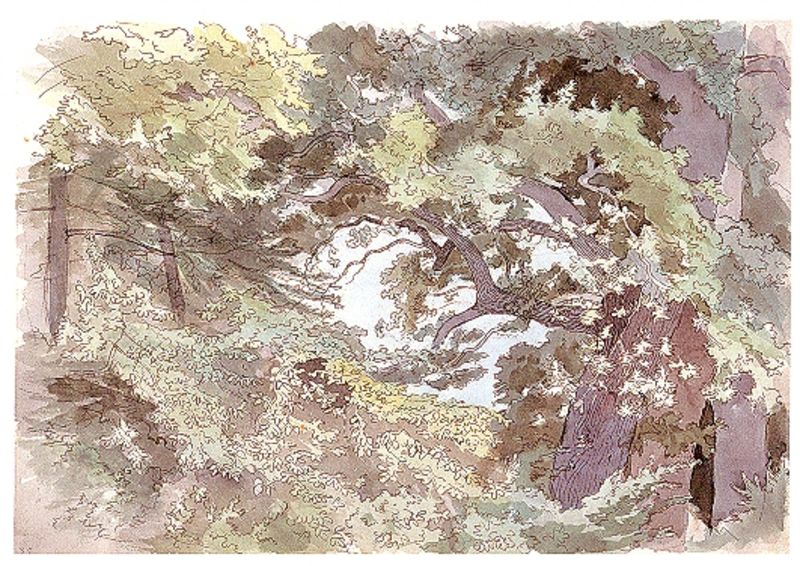
Titel: Studie aus einem Laubwald
Künstler: Emil Lugo
Standort: Karlsruhe
Institution: Staatliche Kunsthalle Karlsruhe
Schlagwörter: baum, berg, blau, blätter, dunkel, felsen, gemälde, himmel, laub, schatten, wasser, weiß, wolken, aquarell, baumstämme, bäume, gelb, grün, impressionismus, landschaft, ocker, äste, bewegung, braun, bunt, grau, hell, hintergrund, holz, licht, orange, pastell, schwarz, skizze, zeichnung, gebäude, gras, haus, park, rose, rot, weg, wiese, wolke, zaun, beige, malerei, muster, wand, architektur, blass, stein, bild, ast, baumstamm, erde, horizont, hügel, morgen, natur, stamm, strauch, wind, zweige, busch, büsche, gebüsch, sonne, sträucher, boden, dunkelheit, figur, blatt, pflanze, pflanzen, höhle, krone, rosa, wald, zart, pferd, chaos, garten, ranken, stillleben, farbig, holzschnitt, japan, sommer, papier, düster, studie, abhang, abstrakt, farben, hang, modern, mauer, dunkelgrün, farbe, grafik, hellgrün, lila, tag, töne, violett, vegetation, wasserfarbe, herbst, zäune, rand, böschung, rauschen, romantik, querformat, sturm, stämme, wild, detail, nah, nadel, bretter, besch, japanisch, baumkrone, baumkronen, umriss, pfosten, waldrand, laviert, tusche, ruine, burg, durchblick, bruan, rosee, pfahl, zweig, moos, wälder, lichtung, druck, lithographie, schraffur, lithografie, gefahr, wirr, koloriert, schraffiert, ruinen, laubbaum, flora, tinte, umrisslinie, inneres, studien, organisch, karte, öffnung, himme, leben, hellgrau, moor, geäst, laubwald, rotbraun, dickicht, rinde, blattwerk, struktur, äst, gehölz, laubbäume, malerie, hain, dicht, wildnis, eiche, zaunpfahl, versteck, gestrüpp, grüntöne, undeutlich, eichen, baumrinde, holt, gelblich, wipfel, filigran, gezeichnet, zwichnung, lavierung, bräunlich, kronen, strächer, friedlich, bume, pointelismus, geborgenheit, nach oben, tuschezeichnung, coloriert, zeichnug, brug, voll, waöd, dschungel, roa, kizze, naturstudie, mischwald, hackert, sicherheit, nahsicht, aufblick, ocke, borke, guache, skizziert, undurchsichtig, astwerk, gewirr, verwittert, duftig, waldlichtung, beoge, blatter, äaste, chaotisch, btaun, verwirrend, urzeit, print, blätterwald, kolloriert, verbundenheit, baumb, baumstam, j, tine, bl, lawiert, expressionsimu, rindde, bäim,e, haung, älster, gebücshe, blass ast, vieloett, öla, frünhling, zwichung, aquaierel, heimatgefühl, gemeinsschaft, wohlbefinden